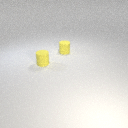
small yellow rubber cylinder to the left of small yellow rubber cylinder